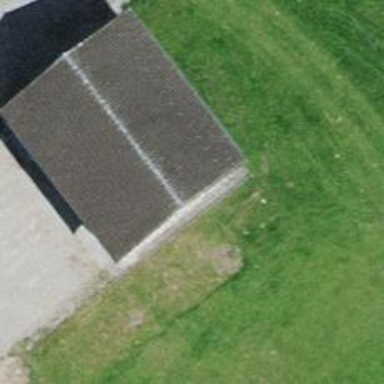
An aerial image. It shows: Building serving as shooting sports centre on leisure land.